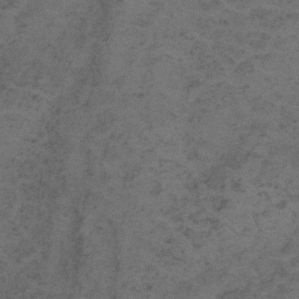
Label: frost